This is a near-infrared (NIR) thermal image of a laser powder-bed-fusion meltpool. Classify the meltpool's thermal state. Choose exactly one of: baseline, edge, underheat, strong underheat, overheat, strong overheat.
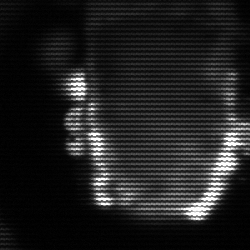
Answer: baseline